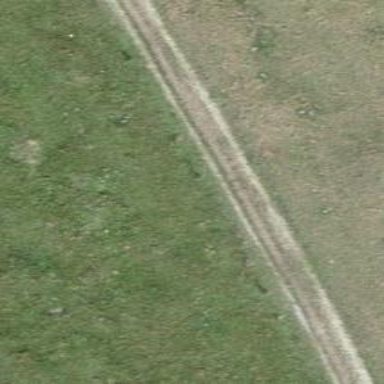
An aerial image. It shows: Track road.